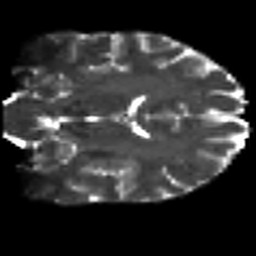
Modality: T2w
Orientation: coronal
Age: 42
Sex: female
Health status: healthy
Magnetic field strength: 3 T
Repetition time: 8.4 s
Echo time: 0.0926 s